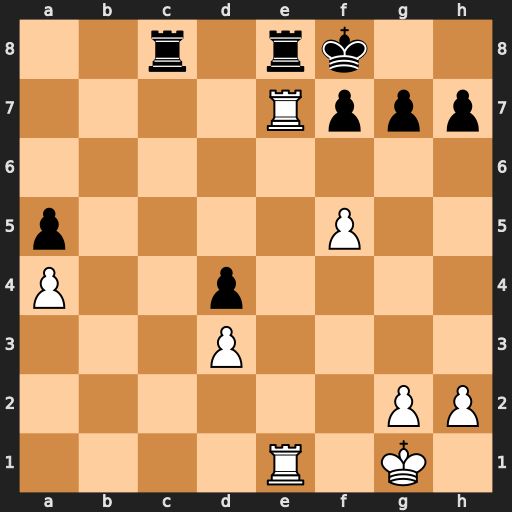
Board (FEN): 2r1rk2/4Rppp/8/p4P2/P2p4/3P4/6PP/4R1K1
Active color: w
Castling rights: -
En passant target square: -
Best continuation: Rxe8+ Rxe8 Rxe8+ Kxe8 Kf2